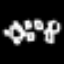
Label: square